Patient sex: M
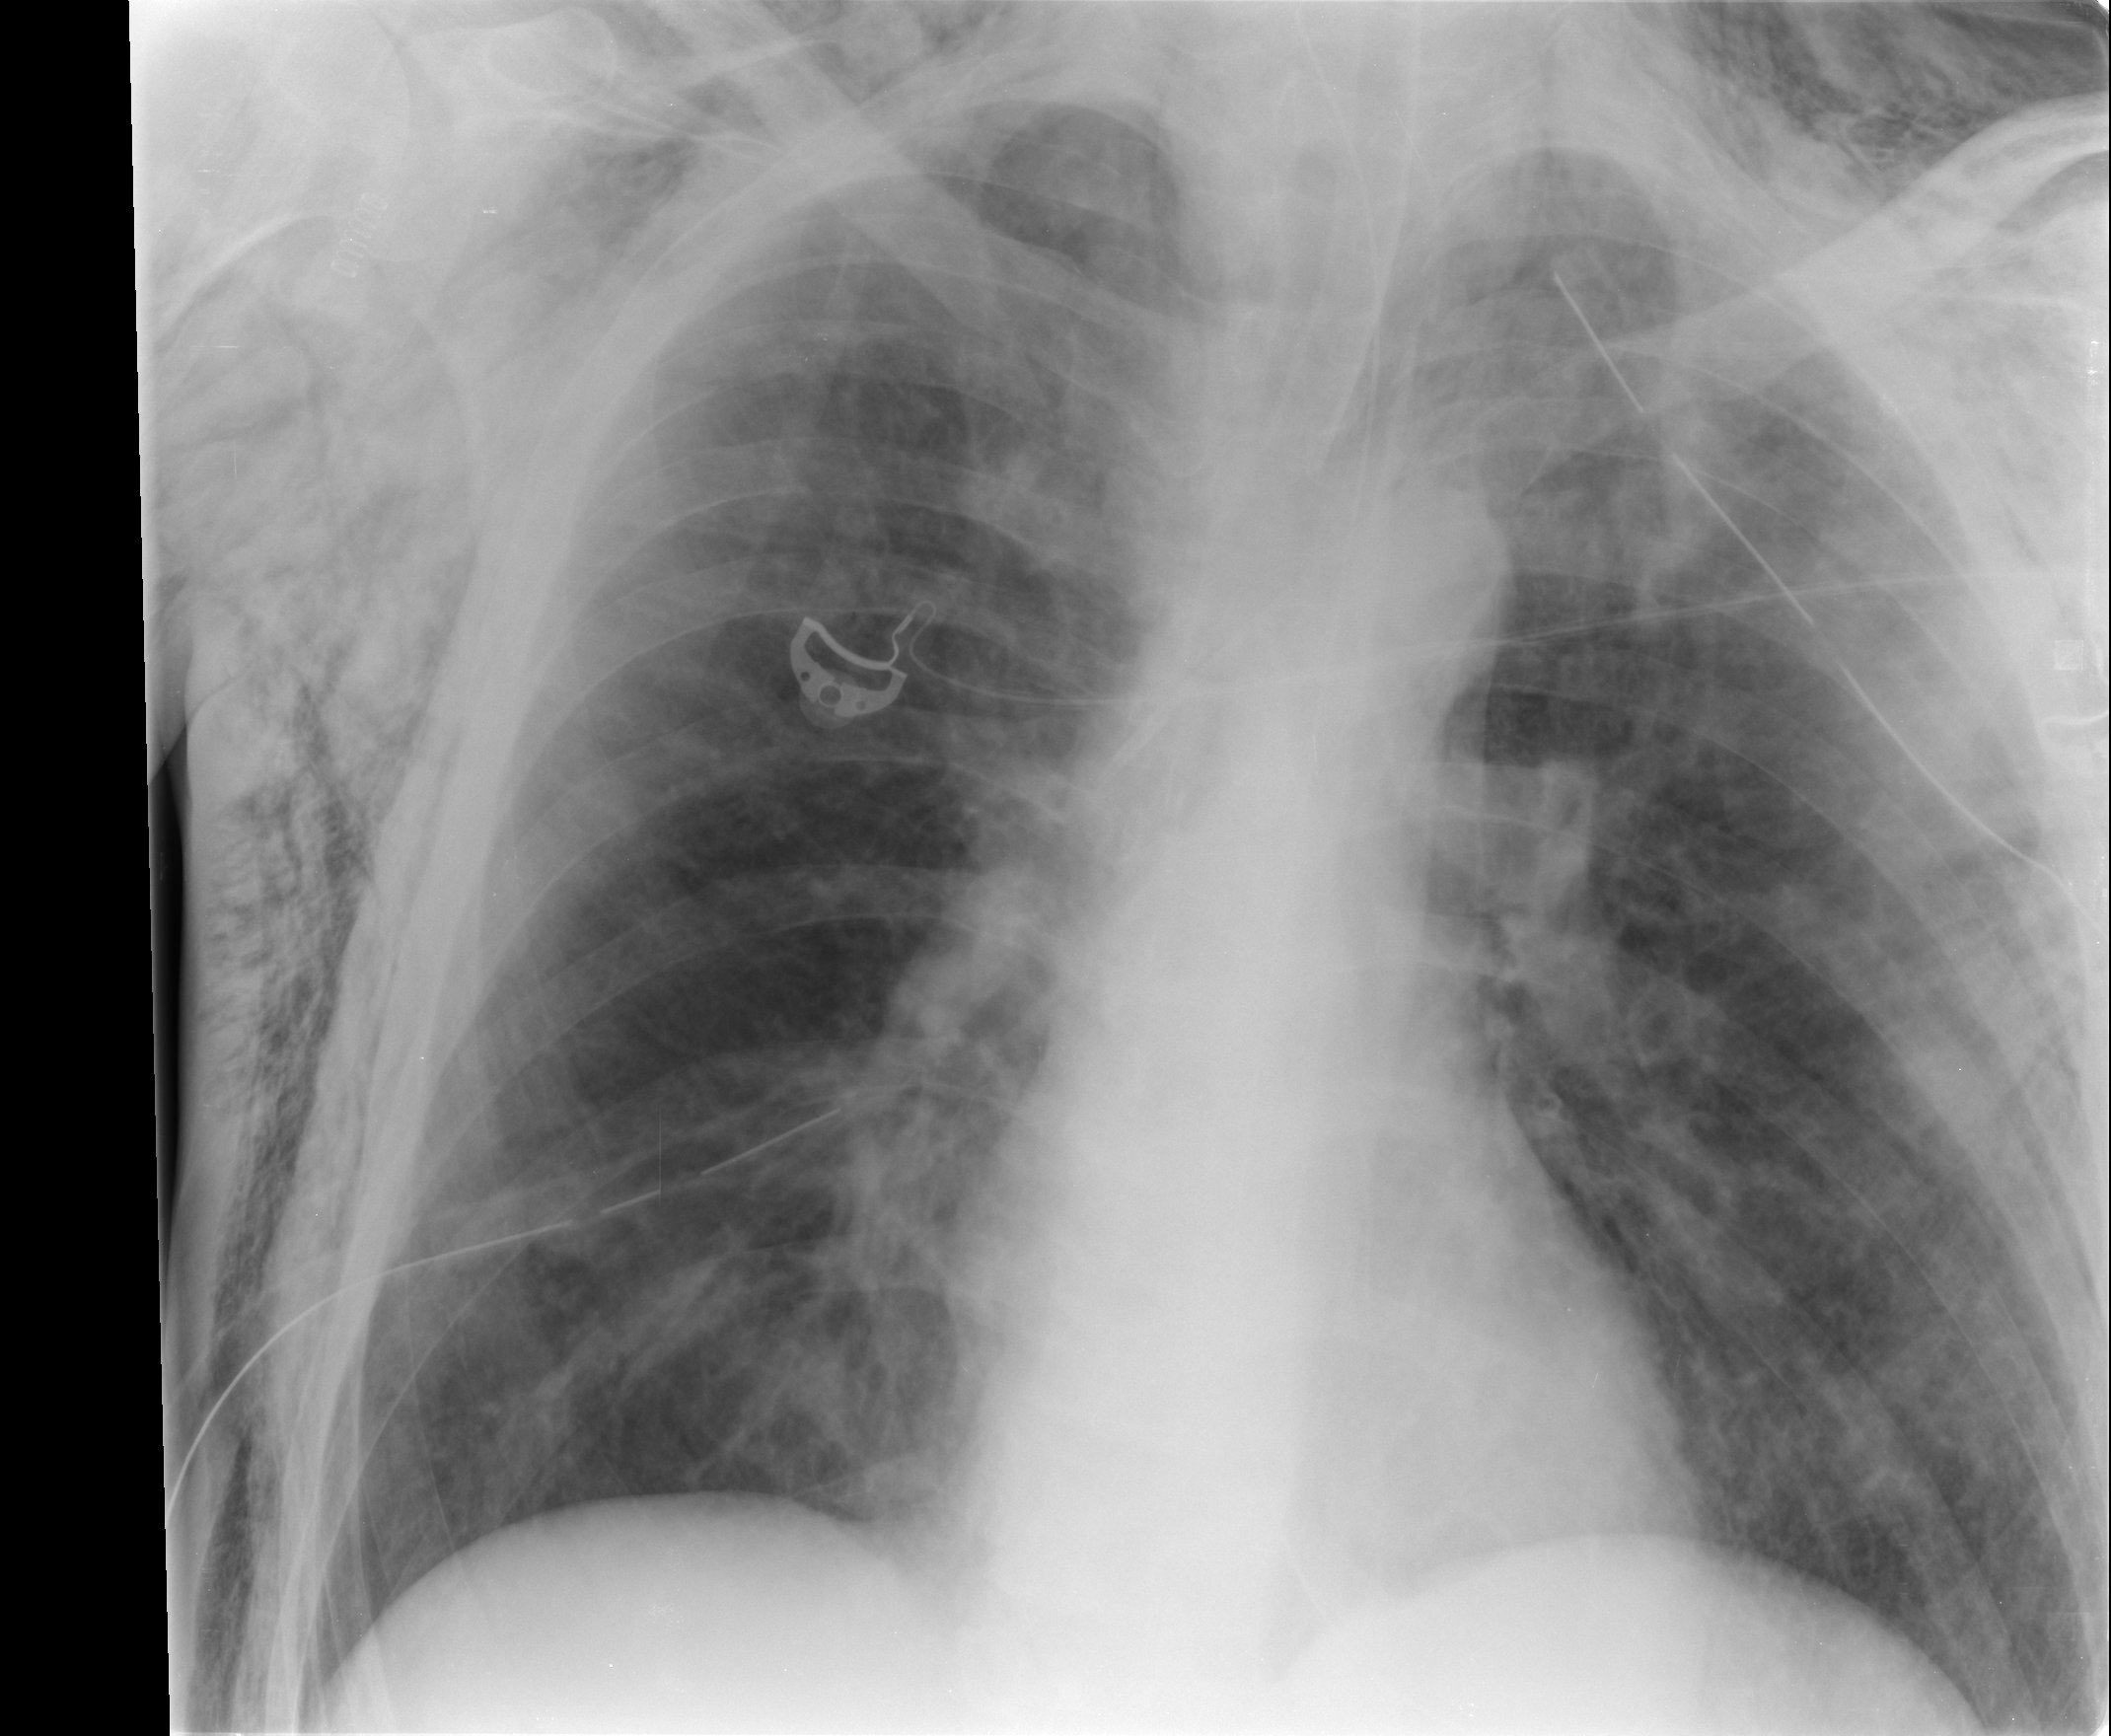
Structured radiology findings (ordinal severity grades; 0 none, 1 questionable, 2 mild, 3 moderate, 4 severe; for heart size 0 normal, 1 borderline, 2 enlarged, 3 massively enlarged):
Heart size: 0
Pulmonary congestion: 2
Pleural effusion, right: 0
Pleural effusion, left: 0
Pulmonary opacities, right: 2
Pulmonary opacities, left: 2
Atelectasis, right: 2
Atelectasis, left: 2